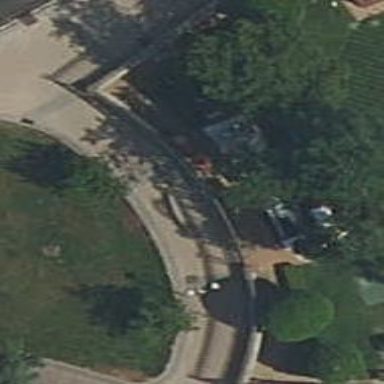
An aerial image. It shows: Entrance with barrier.